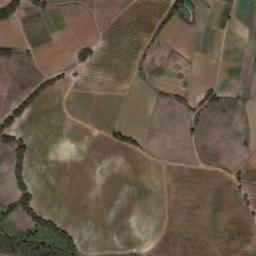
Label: rectangular_farmland